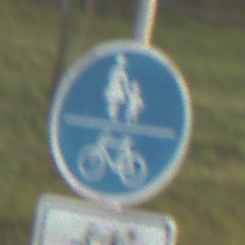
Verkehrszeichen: GemeinsamerGehUndRadweg
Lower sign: EinspurigeFahrzeugeFrei4
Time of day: SunriseSunset
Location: Outdoor (Nature)
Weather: PartlyCloudy
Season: NotSpecified
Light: Natural